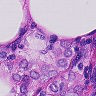
Metastatic tissue present: yes